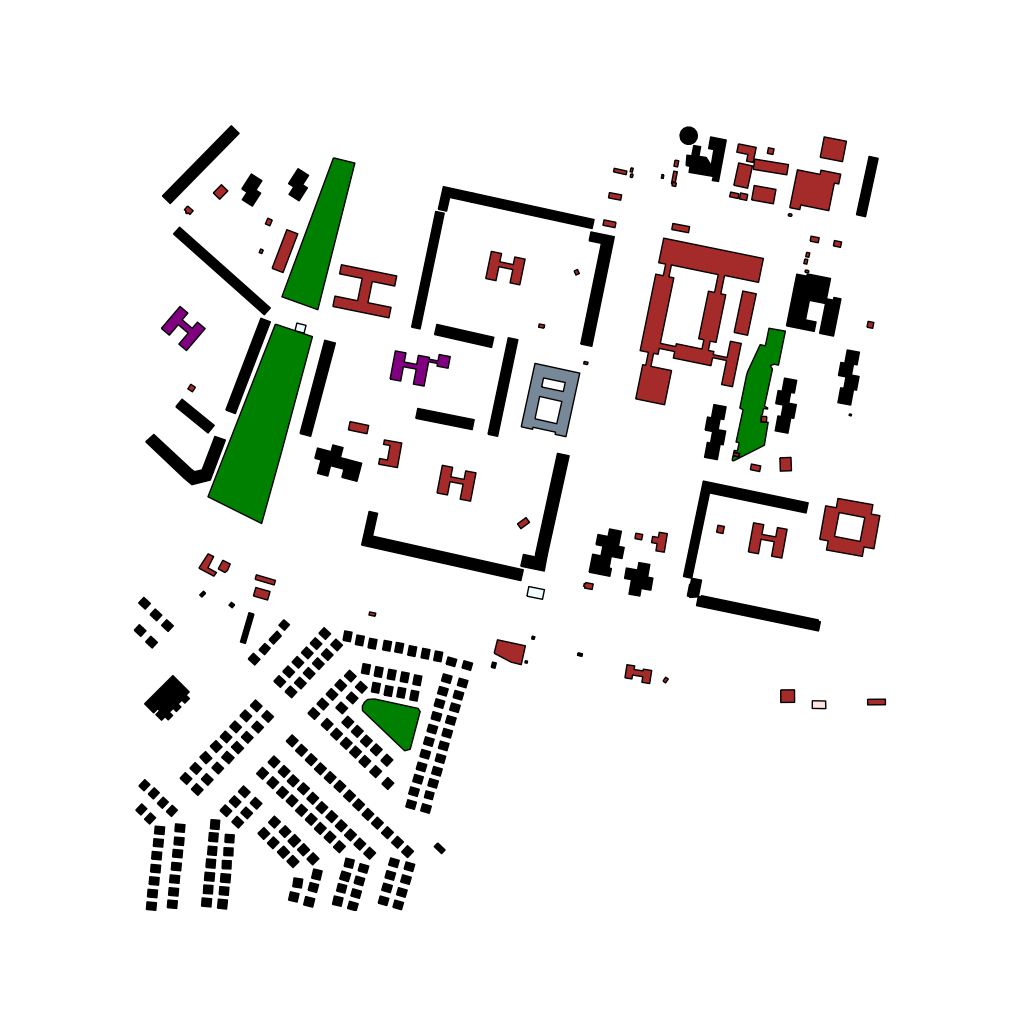
Tags: overhead vector_map, business, industrial, recreation, residential, modern, soviet, high_rise, individual_rise, low_rise, density_2, Building, Facility, Gas, Grocery, Kinder, Park, Pharmacy, 1.0 km²